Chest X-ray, AP view. Patient: 49 years old, sex M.
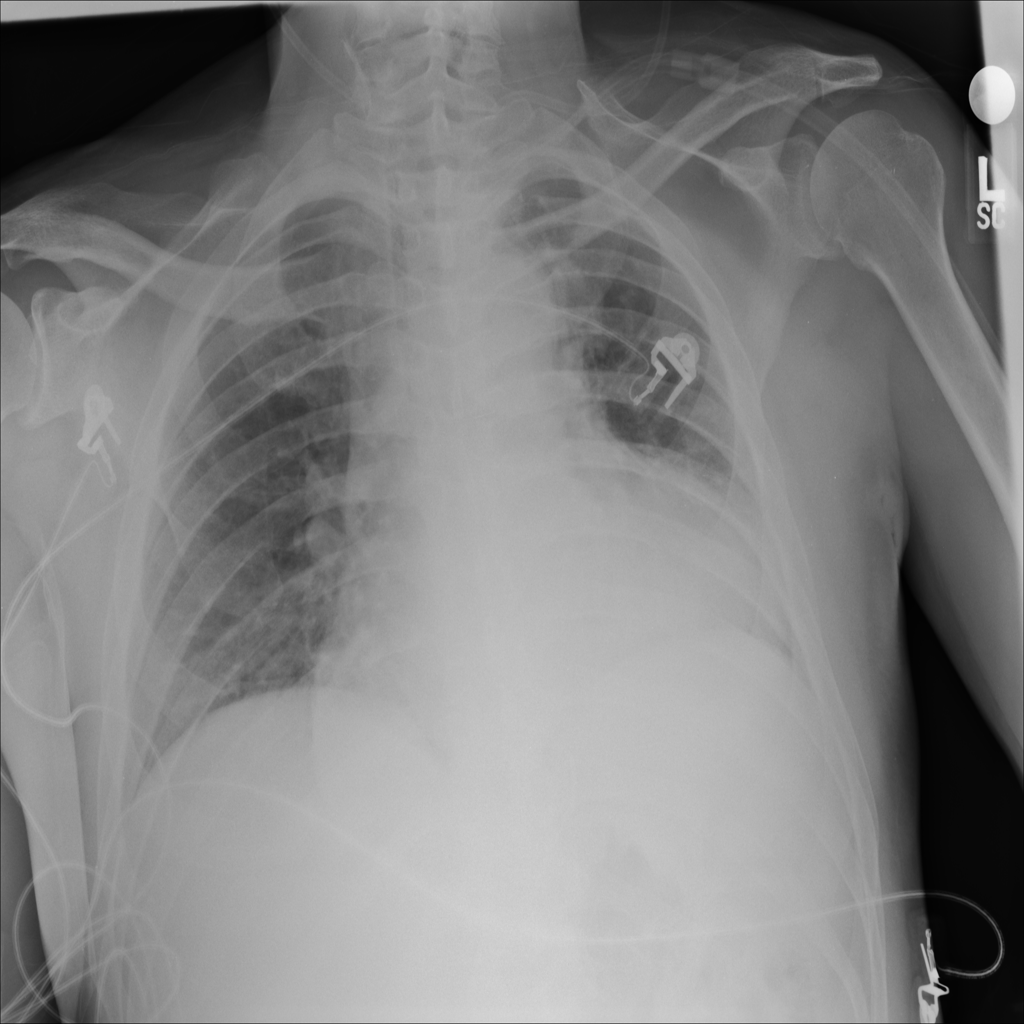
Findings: No Finding